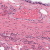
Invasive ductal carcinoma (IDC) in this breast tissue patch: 0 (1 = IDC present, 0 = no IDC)